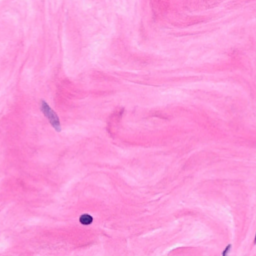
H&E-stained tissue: Breast